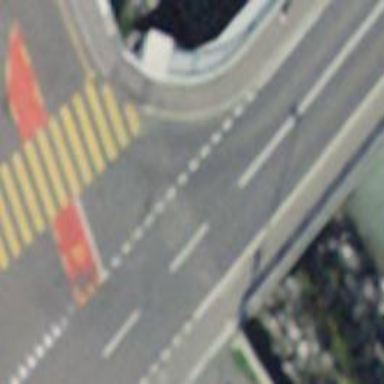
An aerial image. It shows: Bus stop with designated public transport stop position.